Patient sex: F
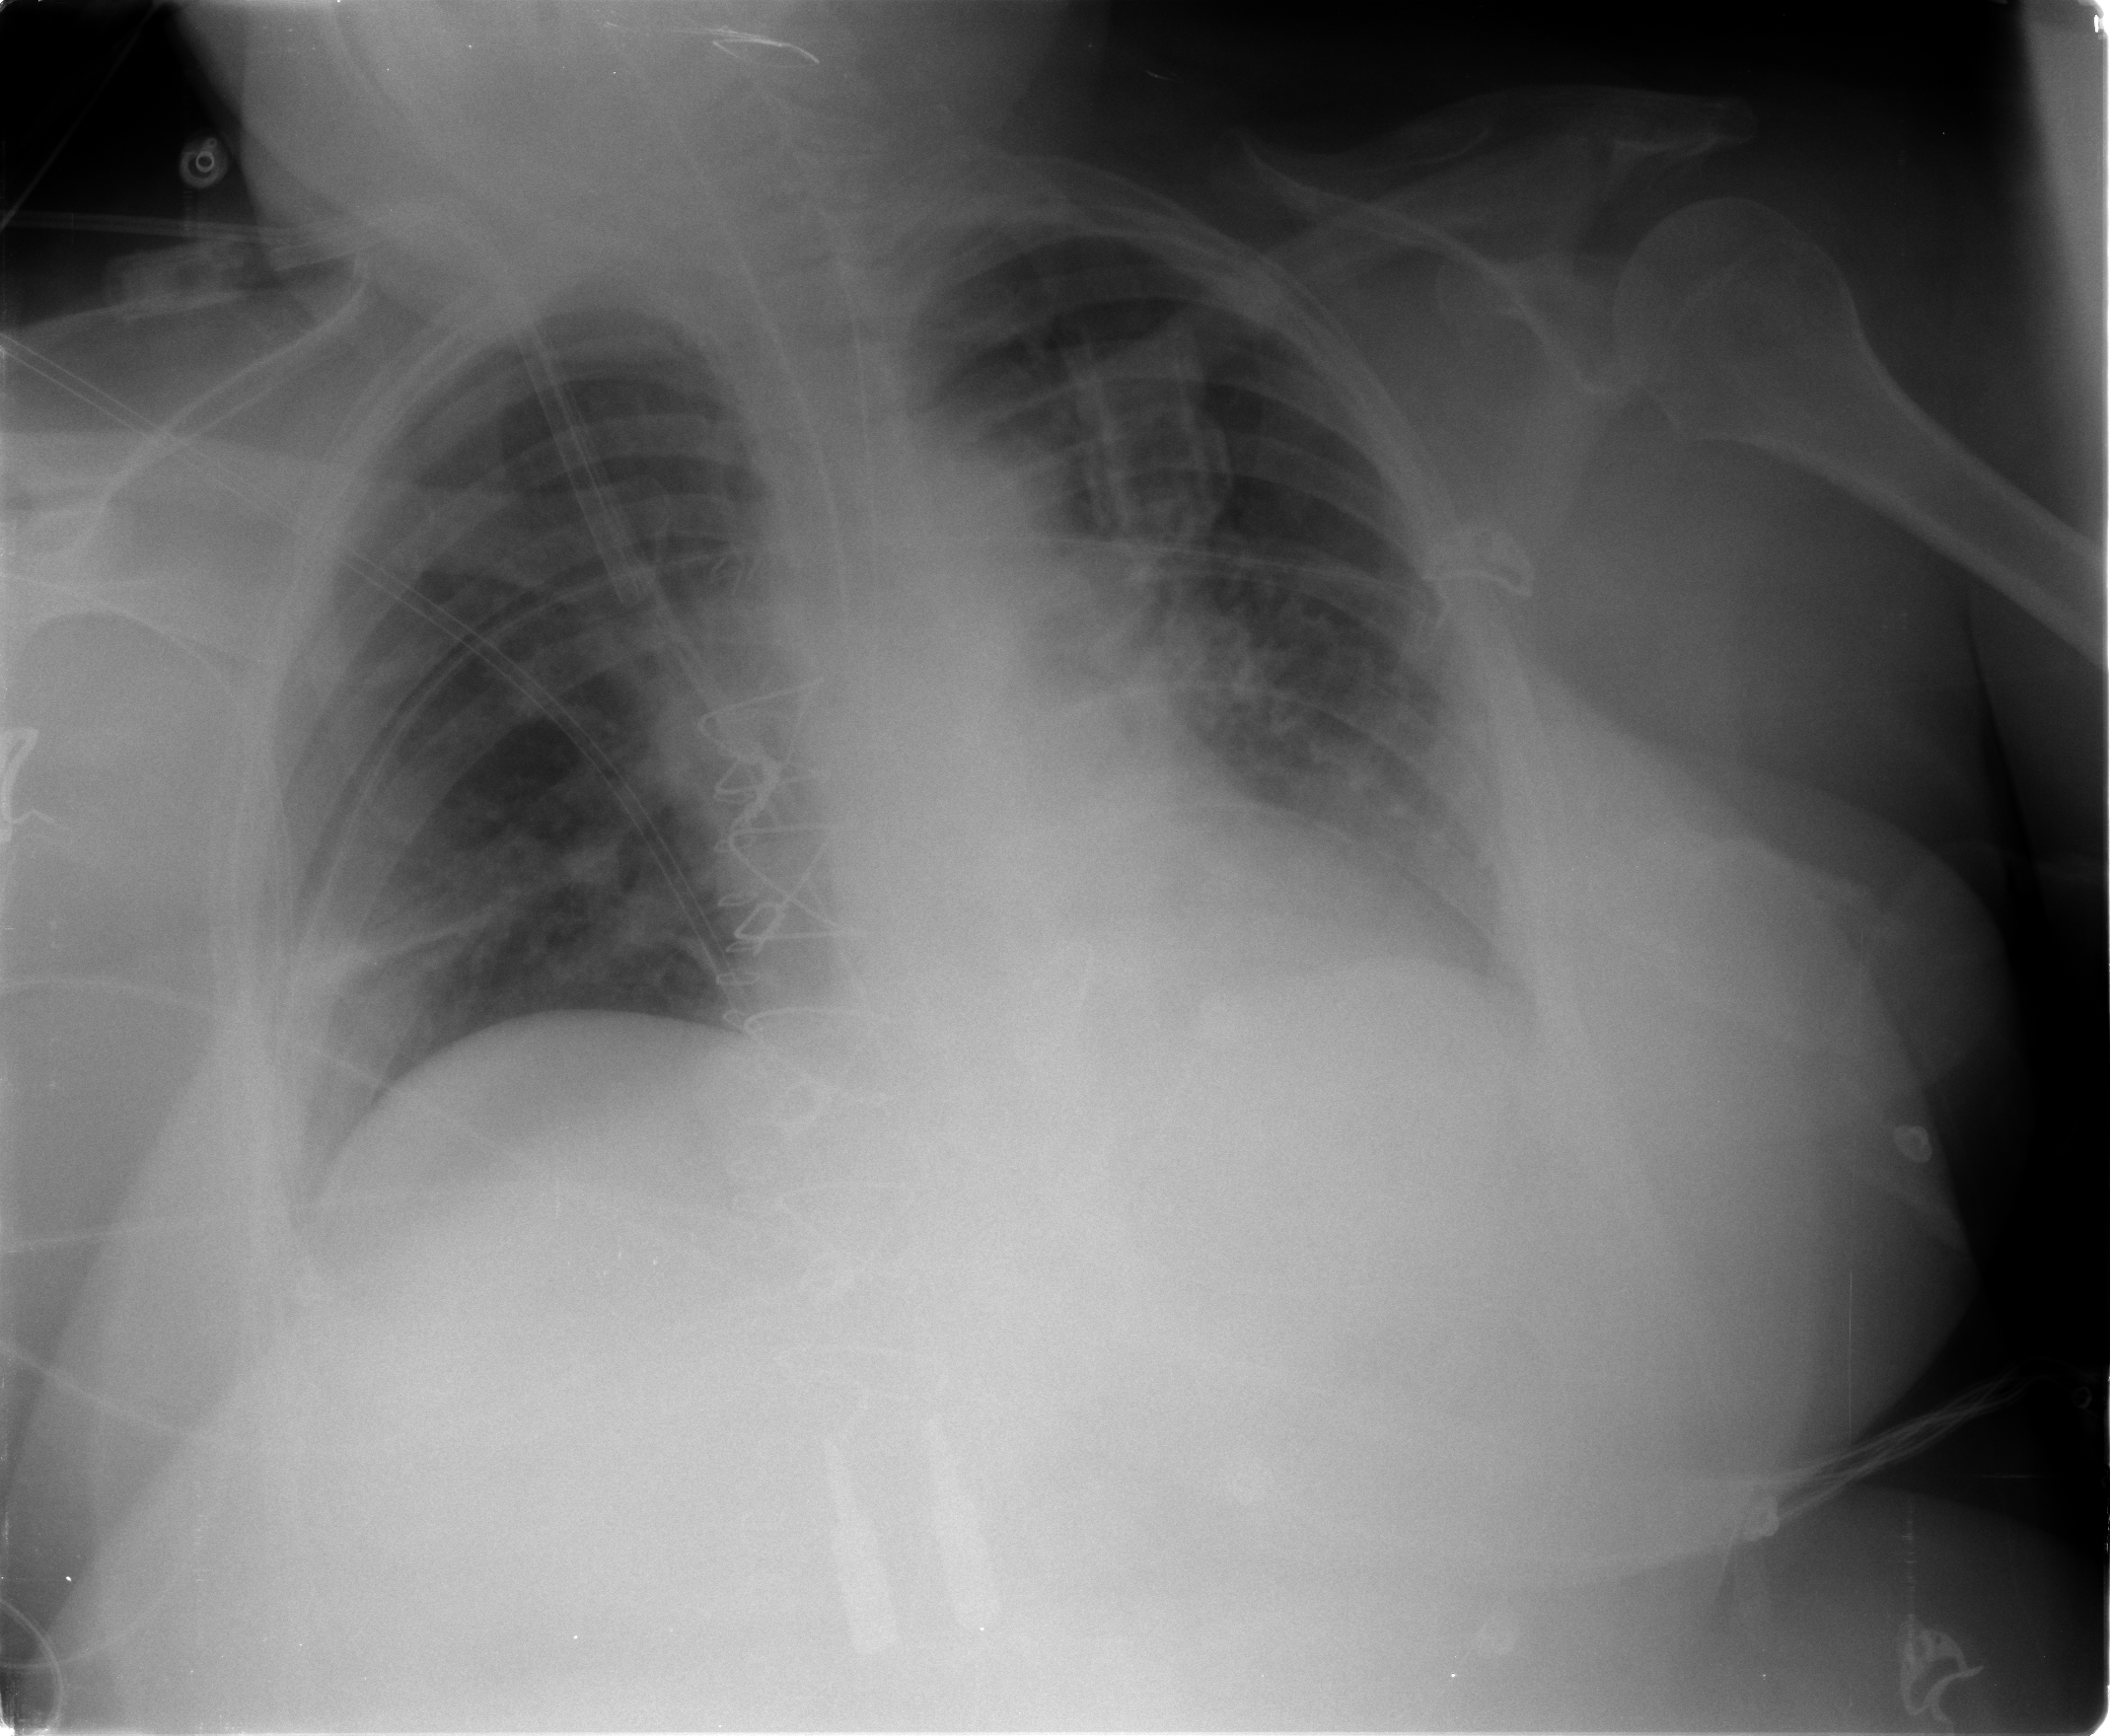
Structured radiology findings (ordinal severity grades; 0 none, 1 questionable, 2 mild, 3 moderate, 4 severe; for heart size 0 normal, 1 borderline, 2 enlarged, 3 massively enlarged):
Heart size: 0
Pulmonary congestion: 0
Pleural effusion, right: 0
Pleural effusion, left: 2
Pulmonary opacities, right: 0
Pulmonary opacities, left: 0
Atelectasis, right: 2
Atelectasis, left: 2